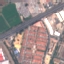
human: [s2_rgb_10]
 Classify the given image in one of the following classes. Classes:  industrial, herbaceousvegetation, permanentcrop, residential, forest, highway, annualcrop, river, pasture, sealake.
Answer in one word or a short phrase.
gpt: Highway